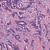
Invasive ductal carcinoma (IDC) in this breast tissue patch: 1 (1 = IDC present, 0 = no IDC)